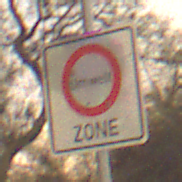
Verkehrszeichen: BeginnUmweltzone
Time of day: Night
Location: Outdoor (Nature)
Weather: Clear
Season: NotSpecified
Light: Natural